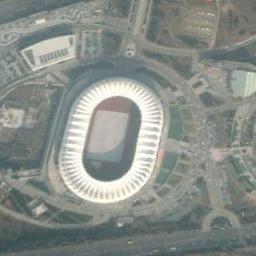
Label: stadium